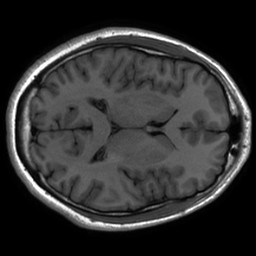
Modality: inplaneT1
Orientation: axial
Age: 20
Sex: male
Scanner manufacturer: ge
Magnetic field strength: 3 T
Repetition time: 2.307 s
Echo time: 0.02328 s